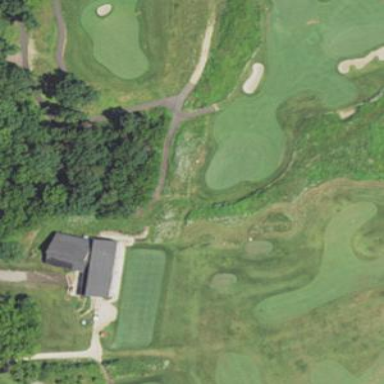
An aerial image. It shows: Area with grass used as rough in golf course.